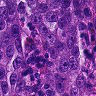
Metastatic tissue present: yes